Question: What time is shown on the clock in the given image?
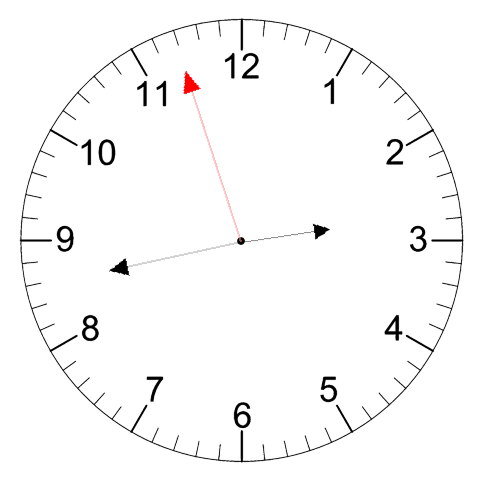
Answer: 02:42:57